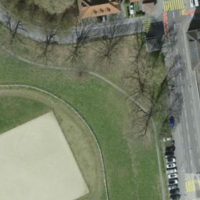
EUNIS habitat code: 53
Species observed at this site:
Cirsium vulgare
Vicia sepium
Phoenicurus ochruros
Passer domesticus